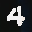
Label: 4